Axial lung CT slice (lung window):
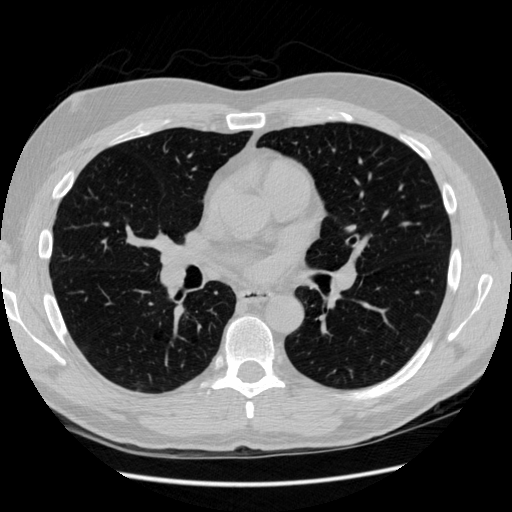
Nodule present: no